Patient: sex M, age 37
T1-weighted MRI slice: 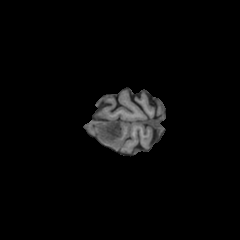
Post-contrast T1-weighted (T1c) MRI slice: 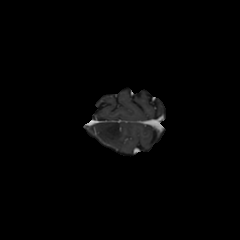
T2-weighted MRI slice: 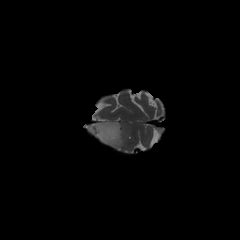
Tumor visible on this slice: yes
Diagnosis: Astrocytoma, IDH-mutant
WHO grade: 2